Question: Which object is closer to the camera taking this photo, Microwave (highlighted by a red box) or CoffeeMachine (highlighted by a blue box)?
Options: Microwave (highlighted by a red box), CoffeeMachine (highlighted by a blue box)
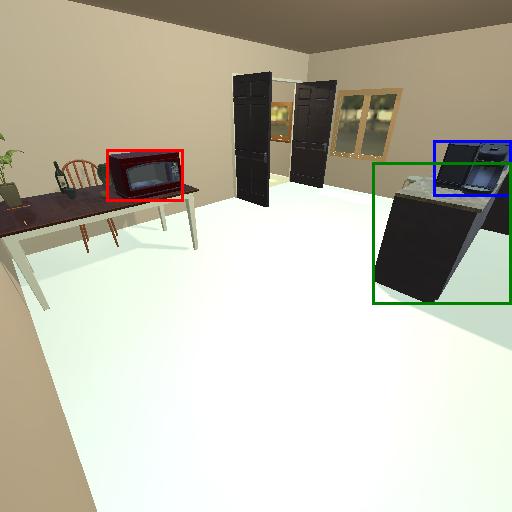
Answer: Microwave (highlighted by a red box)